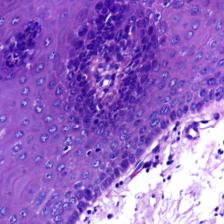
Diagnosis: Normal